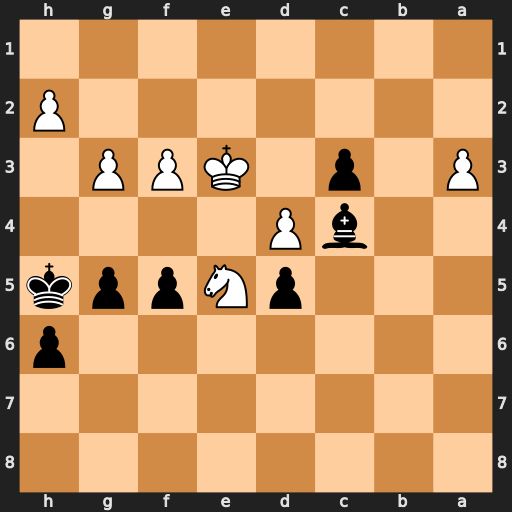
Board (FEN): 8/8/7p/3pNppk/2bP4/P1p1KPP1/7P/8
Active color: b
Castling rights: -
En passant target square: -
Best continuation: f4+ gxf4 gxf4+ Kxf4 c2